Field crop: tomato
Growth stage: 1
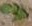
Species: solanum